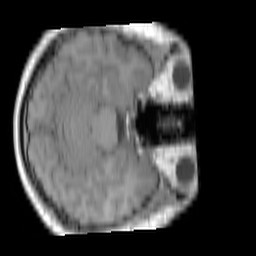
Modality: T1w
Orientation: axial
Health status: ill
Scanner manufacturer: siemens
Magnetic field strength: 3 T
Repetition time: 0.4 s
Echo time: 0.00246 s